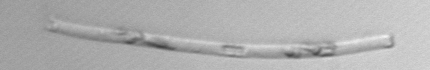
Label: Eucampia_morphytype1